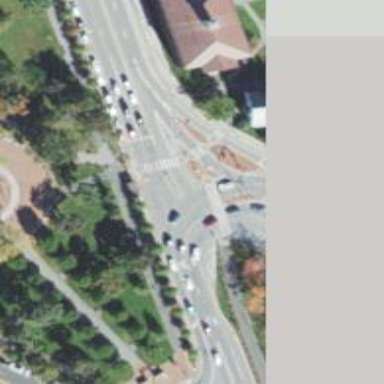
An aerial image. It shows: Crossing on asphalt cycleway.